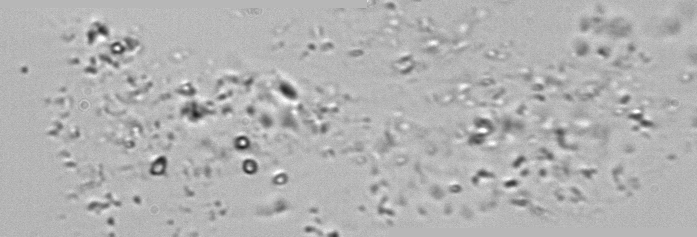
Label: Phaeocystis